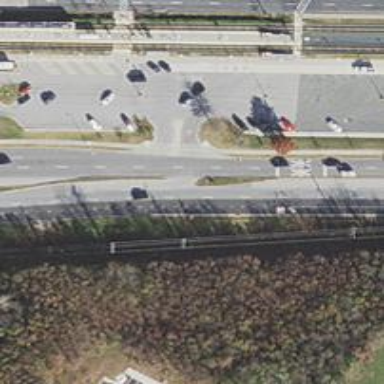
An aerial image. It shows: Asphalt road with primary link designation.